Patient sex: F
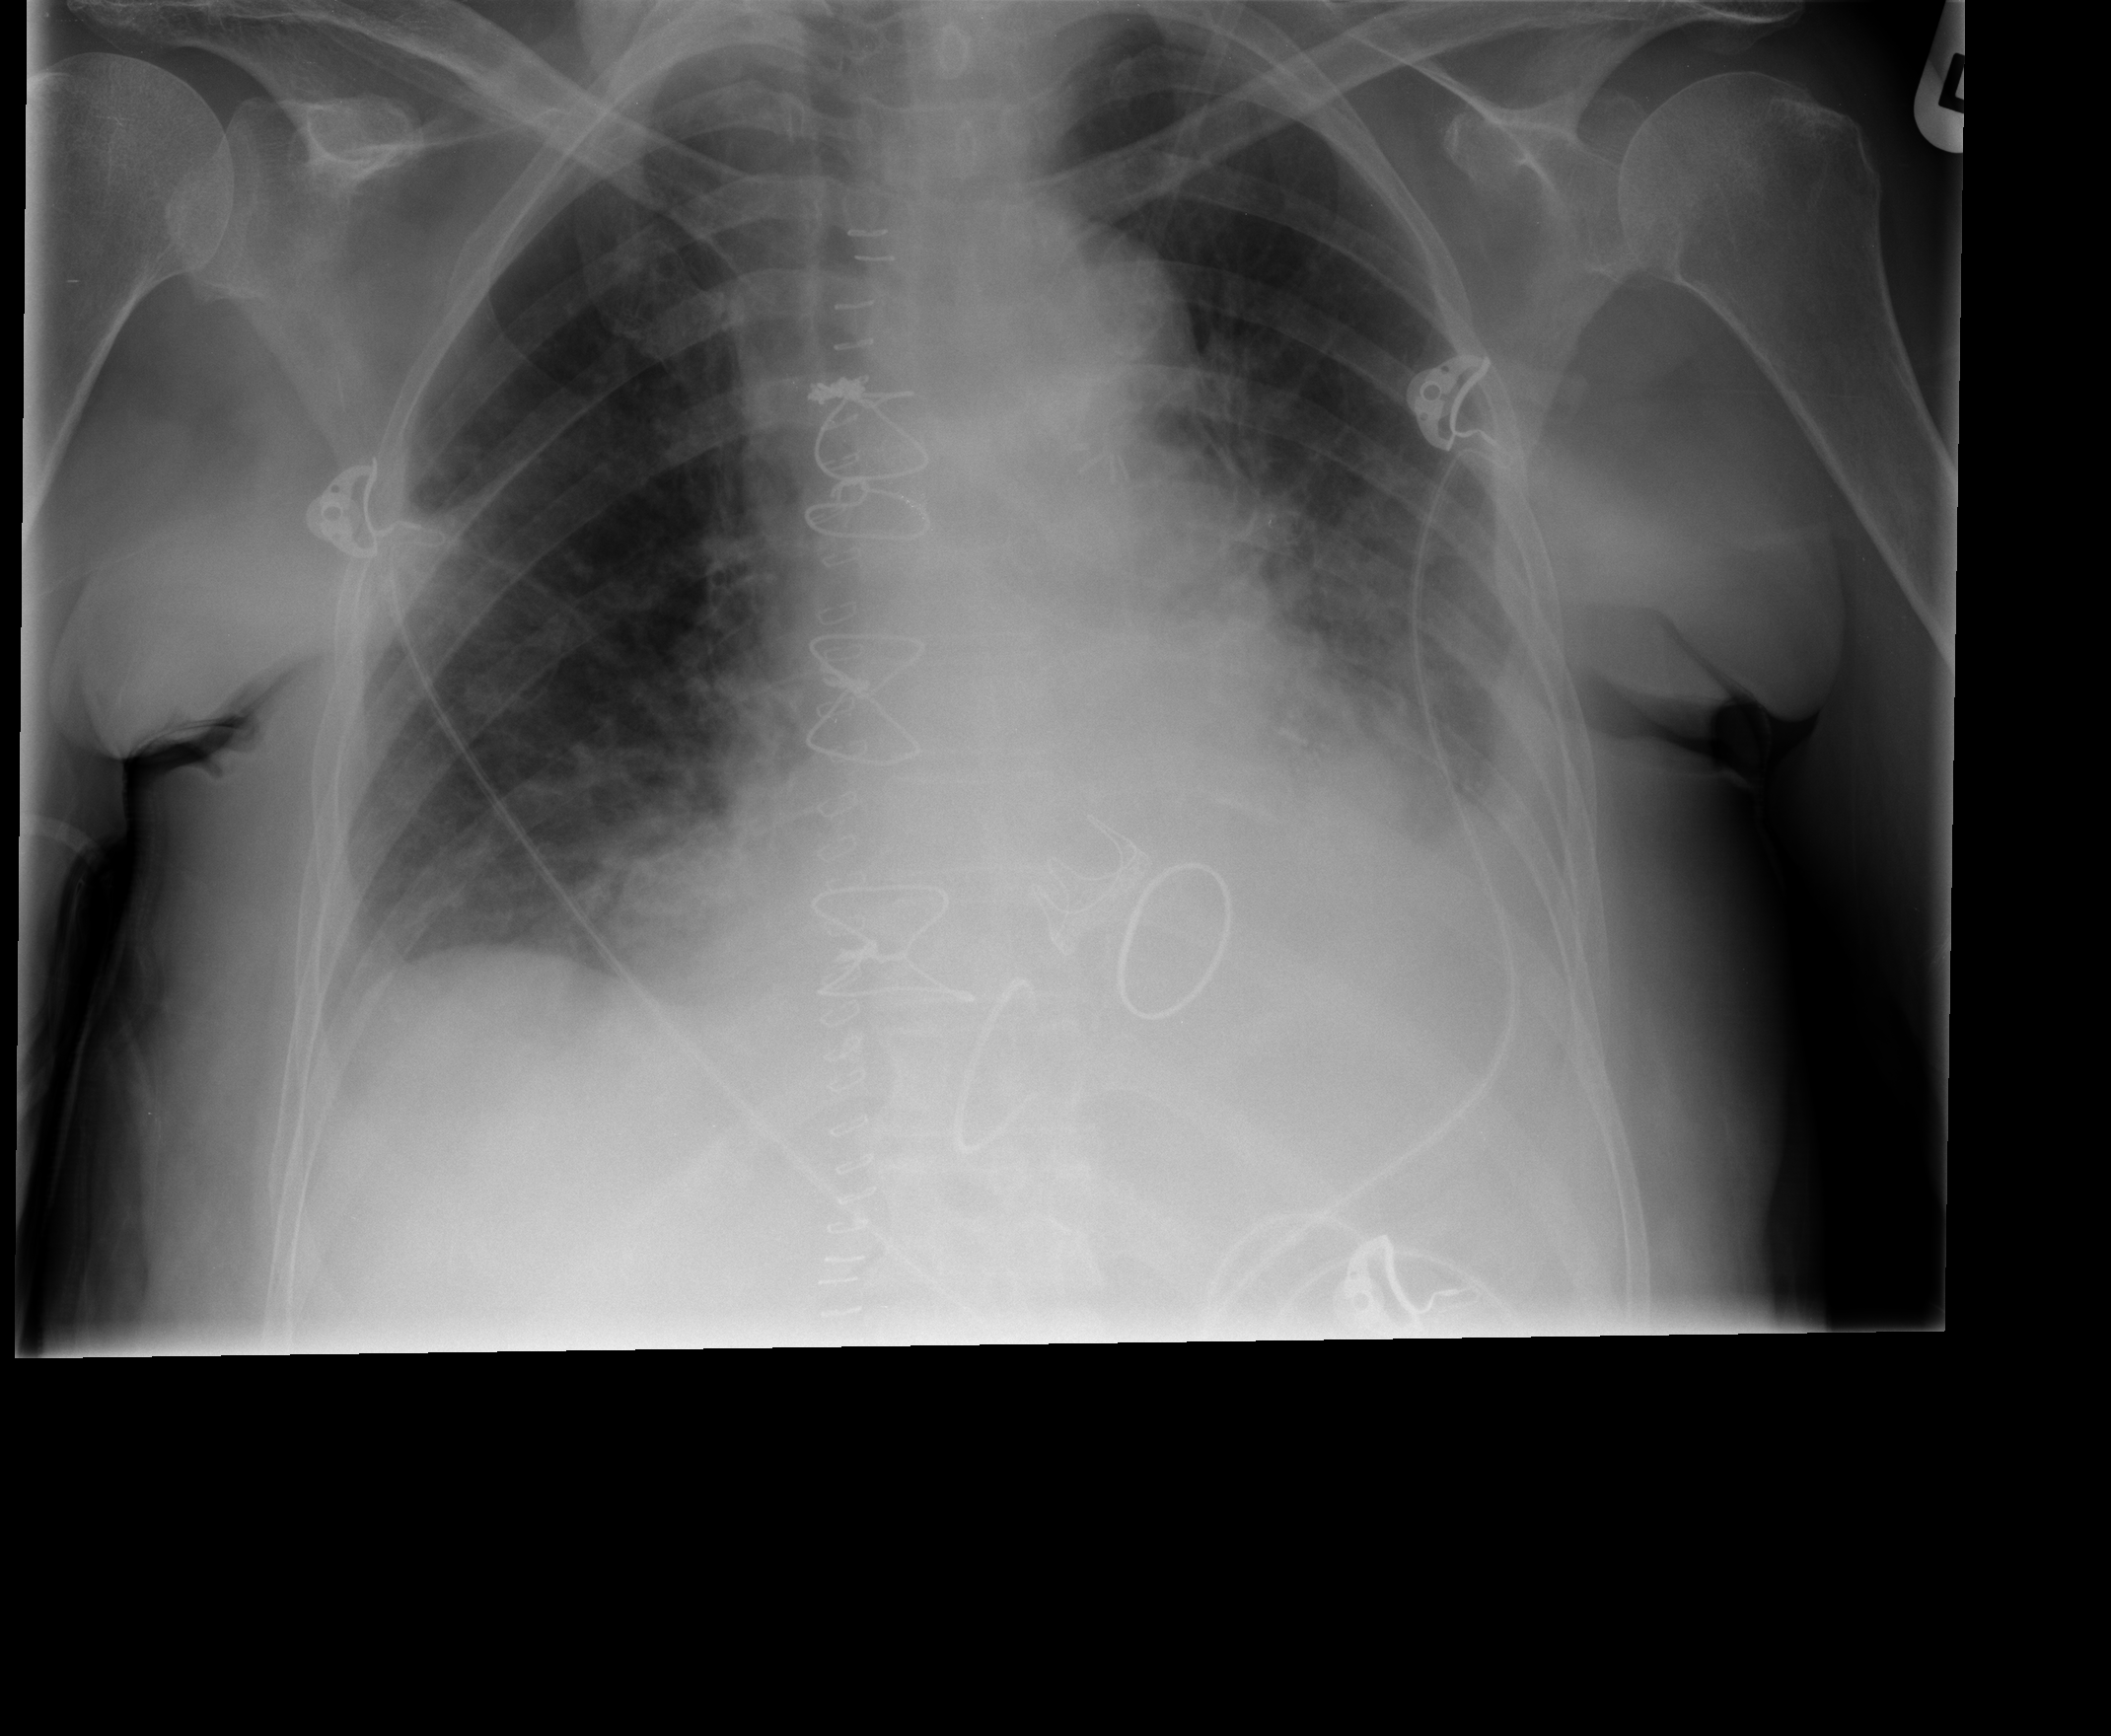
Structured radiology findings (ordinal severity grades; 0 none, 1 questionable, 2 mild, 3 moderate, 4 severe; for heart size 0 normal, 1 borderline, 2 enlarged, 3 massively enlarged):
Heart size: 2
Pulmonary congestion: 2
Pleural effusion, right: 2
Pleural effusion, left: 3
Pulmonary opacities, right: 0
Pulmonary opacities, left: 1
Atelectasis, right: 2
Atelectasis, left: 3